Current action and preconditions to check: trajectory_clear

Your task: For each precondition in the list above, predict whether it will hold at this action.

Consider the current scene as observed from the mobile robot's camera, and analyze the predicted future states of all dynamic agents (e.g., people, animals, vehicles, or any moving entities) within the NEXT SECOND.

IMPORTANT: Only answer "very likely" if you are absolutely certain—based on strong, clear evidence—that a dynamic agent will violate the precondition in the predicted future state. Do NOT answer "very likely" for unlikely, ambiguous, or low-probability risks.

Ask yourself for each precondition: Is there a high probability, with clear and convincing evidence, that the predicted future states of any dynamic agent will interfere with the predicted future state of the currently executing action within the NEXT SECOND, causing that precondition to fail?

Assess the risk level based on these predictions. Use "likely" or "very likely" if motions create a clear risk of interference.

Use "neutral" or "improbable" if agents are nearby but their predicted paths are clearly diverging or non-conflicting.

Failure Risk Categories: "very improbable", "improbable", "neutral", "likely", "very likely"

Answer Format: Output ONLY the probability_of_failure value from these categories: "very improbable", "improbable", "neutral", "likely", "very likely"

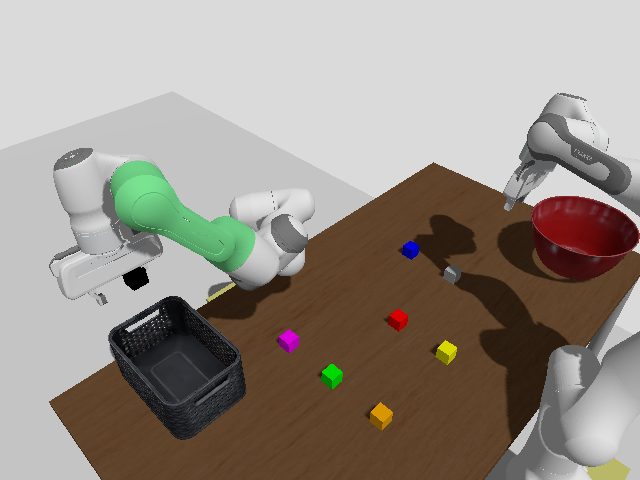

Answer: very improbable